Aerial crown-view tile of a tropical tree (Barro Colorado Island, Panama), acquired 20240813:
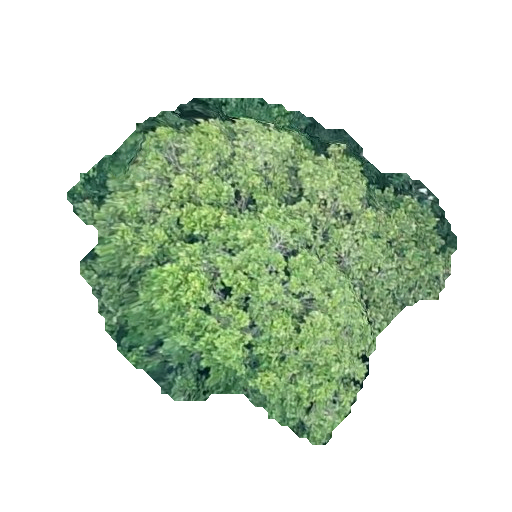
Species: Poulsenia armata
GBIF accepted scientific name: Poulsenia armata
Crown area: 131.801 m²